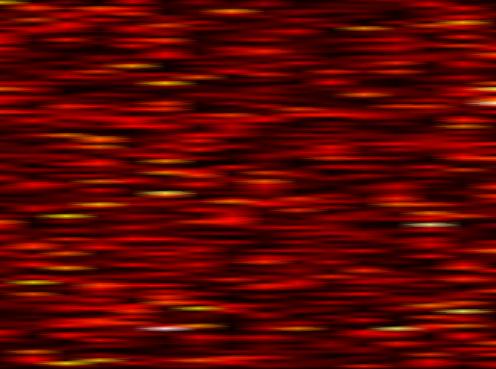
Label: WOLA